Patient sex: M
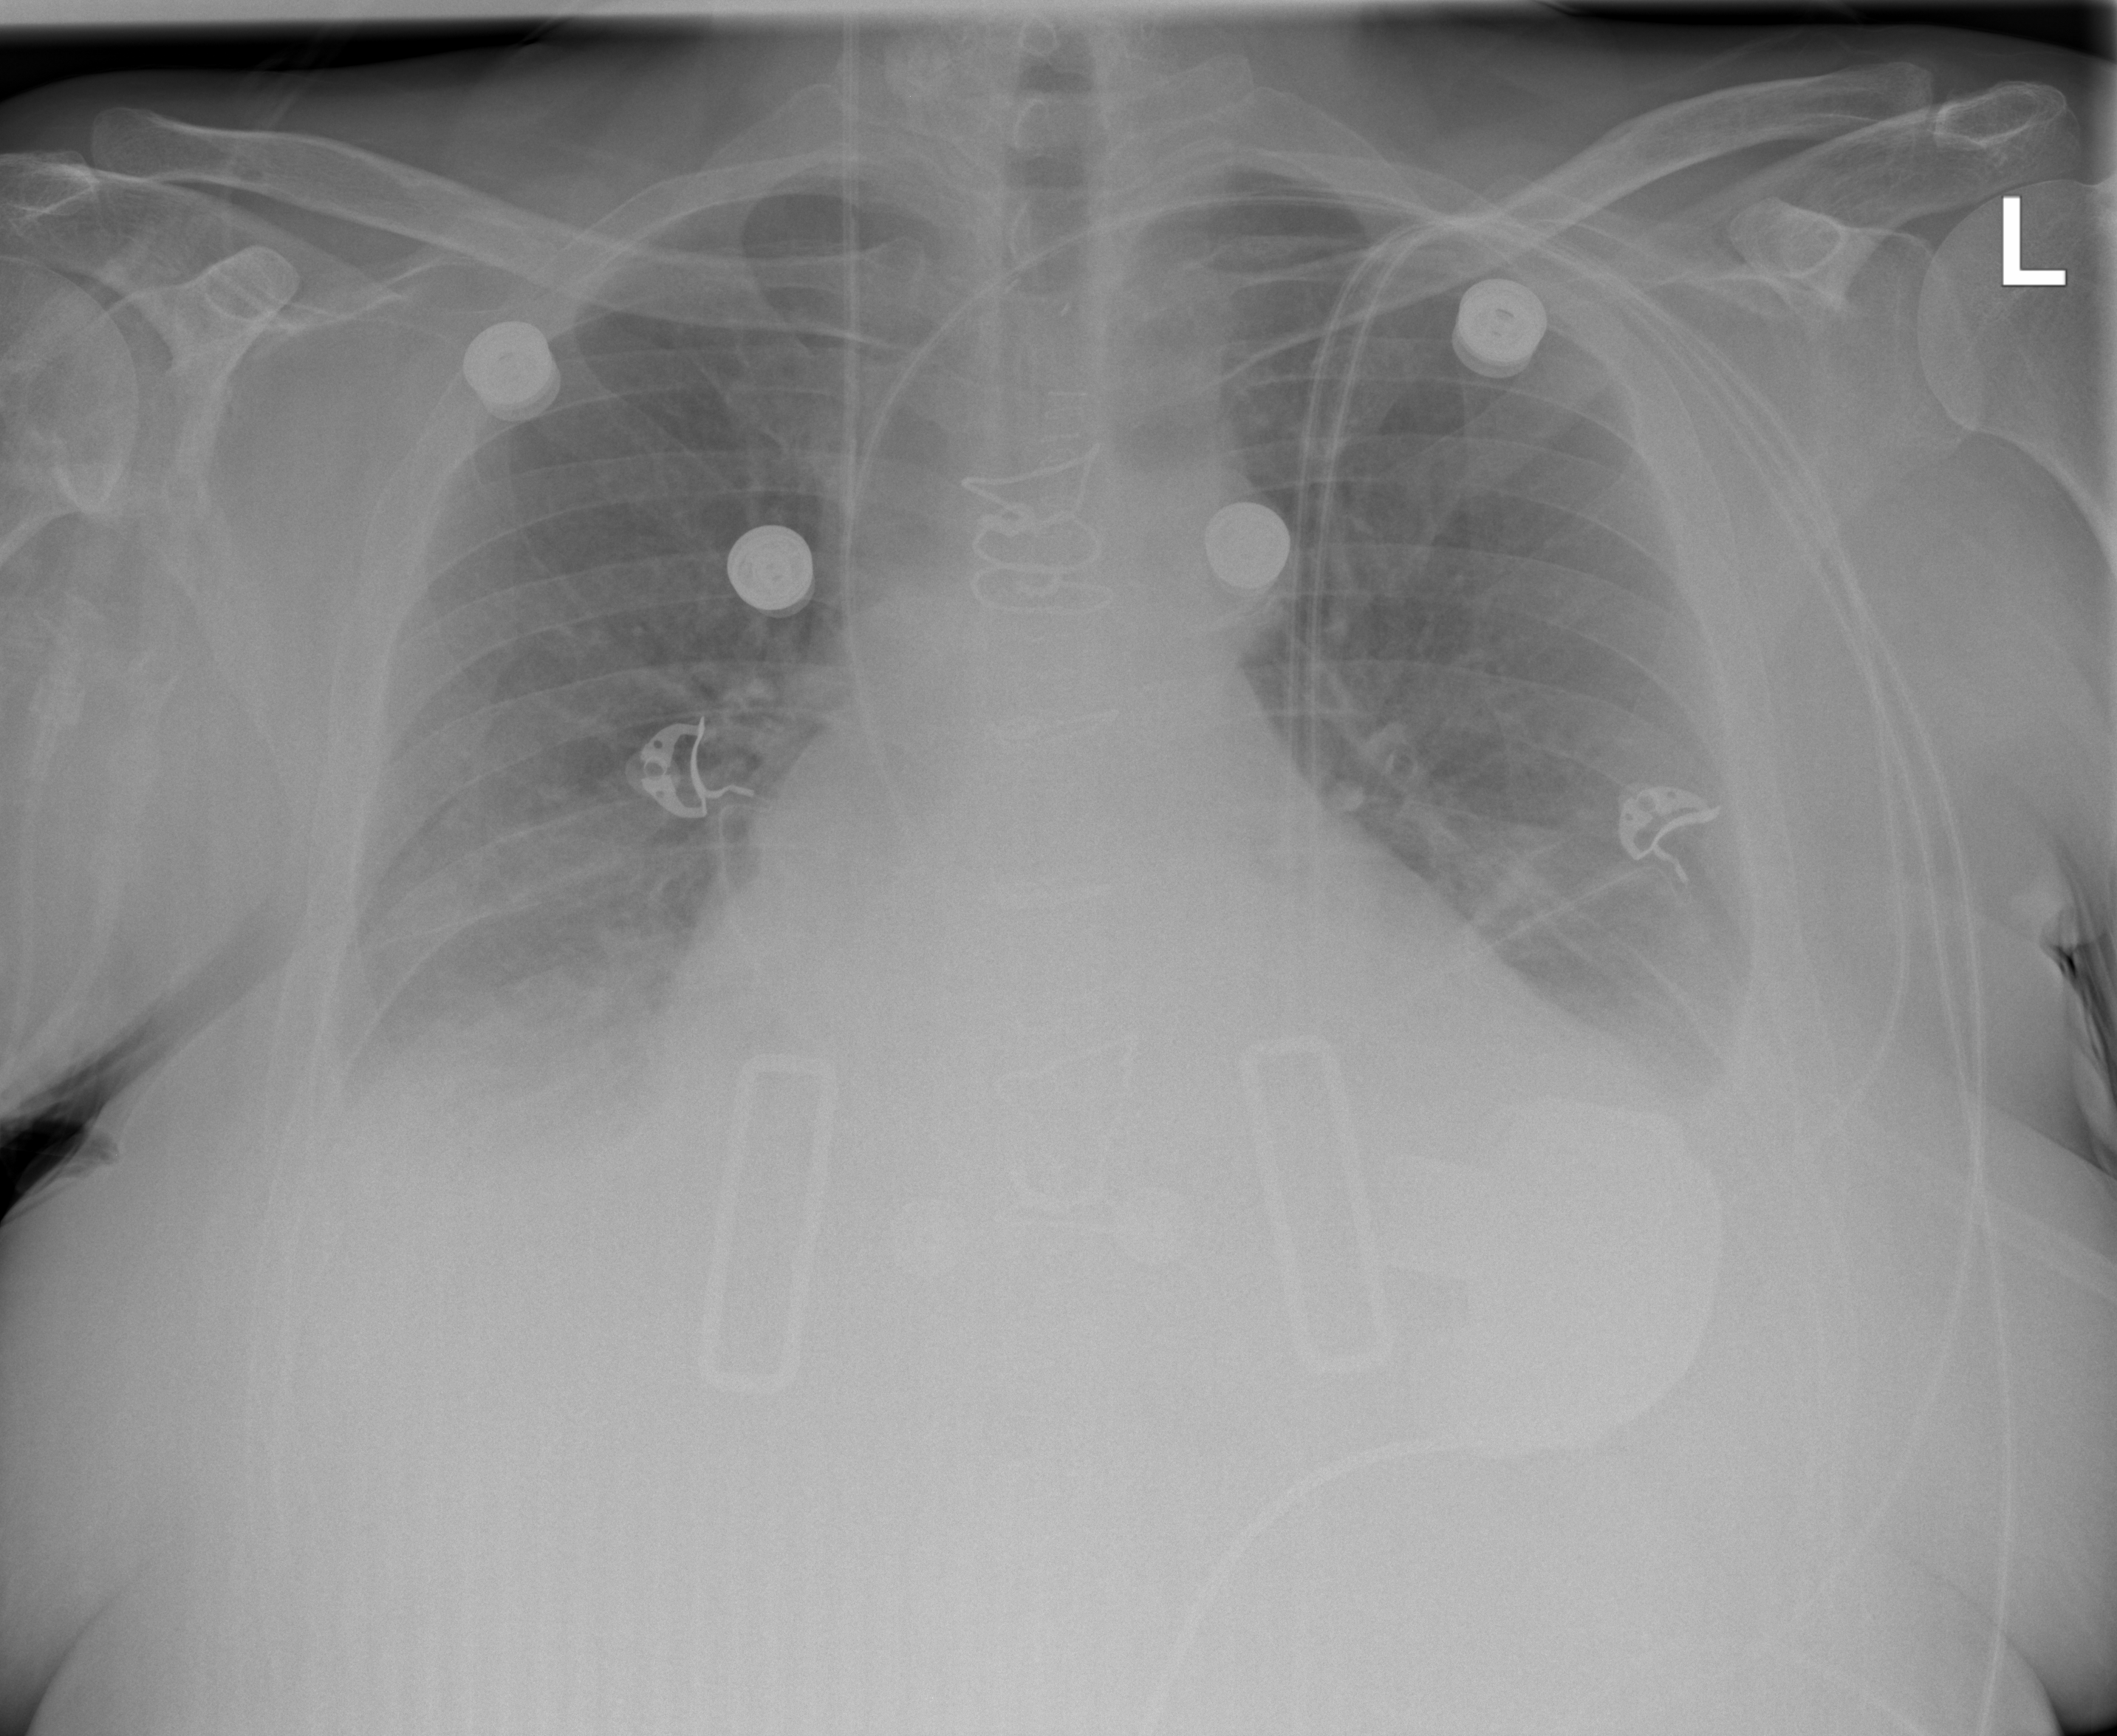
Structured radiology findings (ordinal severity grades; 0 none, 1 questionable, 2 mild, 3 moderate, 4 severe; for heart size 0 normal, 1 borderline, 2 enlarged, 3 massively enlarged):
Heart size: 2
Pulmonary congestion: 2
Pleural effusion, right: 2
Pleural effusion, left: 2
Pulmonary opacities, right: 2
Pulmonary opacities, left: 2
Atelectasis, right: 2
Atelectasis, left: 2